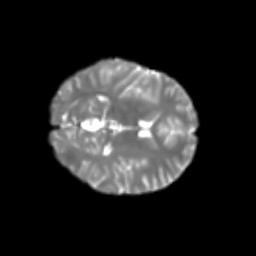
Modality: T2w
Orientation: axial
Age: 21
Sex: female
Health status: healthy